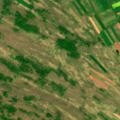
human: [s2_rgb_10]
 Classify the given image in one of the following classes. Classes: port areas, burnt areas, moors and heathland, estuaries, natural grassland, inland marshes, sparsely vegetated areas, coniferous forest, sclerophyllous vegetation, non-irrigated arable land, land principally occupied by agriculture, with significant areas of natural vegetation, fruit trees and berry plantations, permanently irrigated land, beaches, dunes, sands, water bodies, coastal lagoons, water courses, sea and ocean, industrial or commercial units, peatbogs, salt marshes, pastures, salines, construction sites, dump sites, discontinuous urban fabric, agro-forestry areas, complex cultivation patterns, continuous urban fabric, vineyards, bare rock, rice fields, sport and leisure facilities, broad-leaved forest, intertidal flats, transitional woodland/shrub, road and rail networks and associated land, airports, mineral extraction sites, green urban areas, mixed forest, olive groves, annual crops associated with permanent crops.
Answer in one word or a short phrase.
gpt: non-irrigated arable land, complex cultivation patterns, natural grassland, transitional woodland/shrub